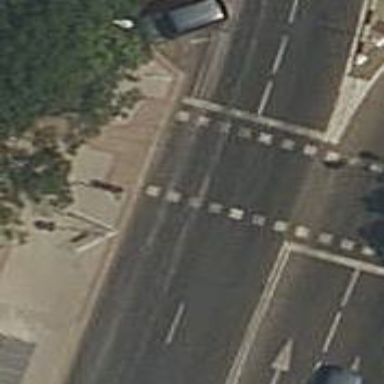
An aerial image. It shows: Road crossing with traffic signals.